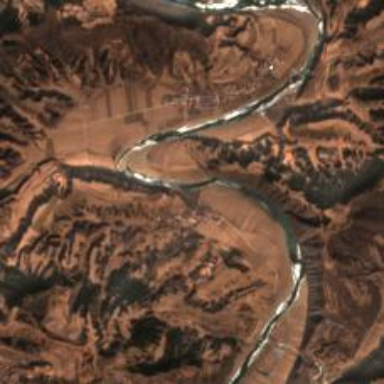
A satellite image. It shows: Beautiful view of river.